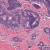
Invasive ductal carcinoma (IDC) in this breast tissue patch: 1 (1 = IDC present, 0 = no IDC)